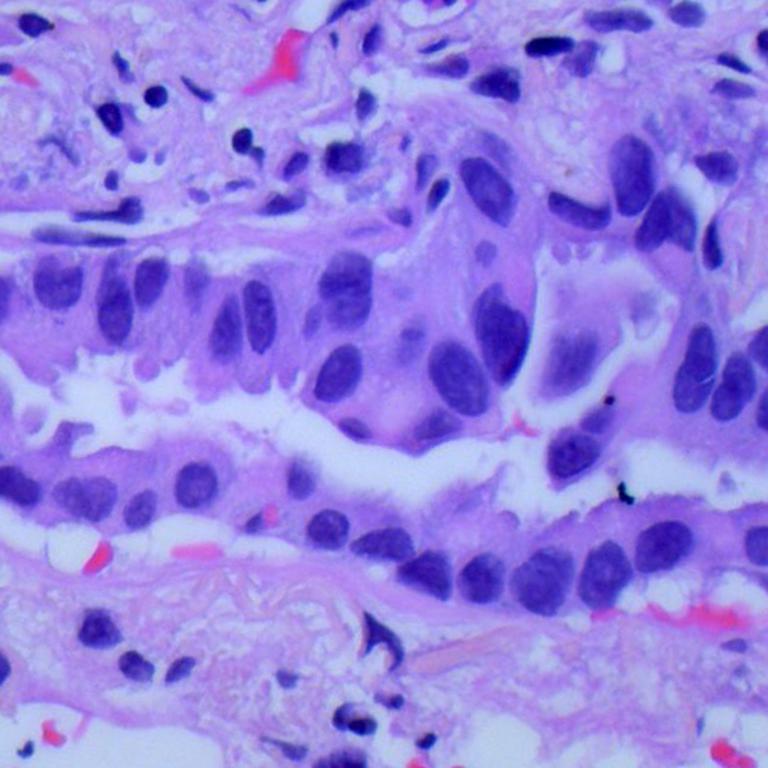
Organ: lung
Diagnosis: adenocarcinomas